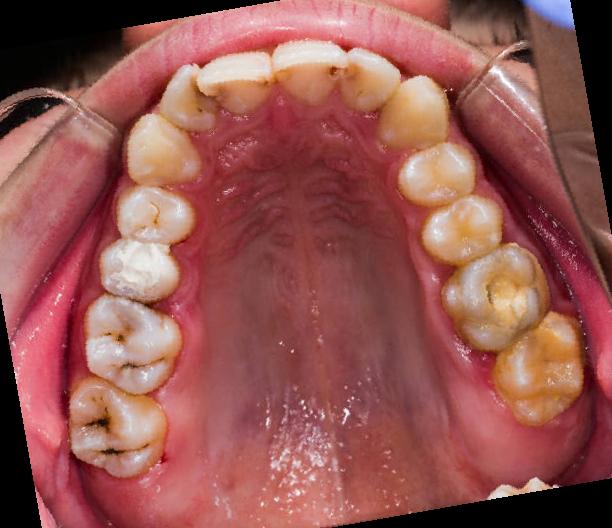
Condition: Gingivitis